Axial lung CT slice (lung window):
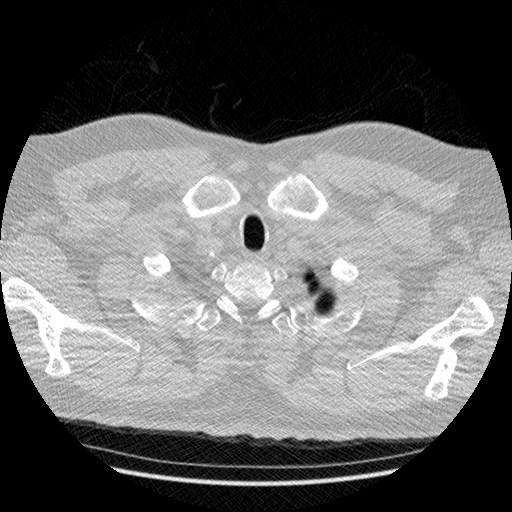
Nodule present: no